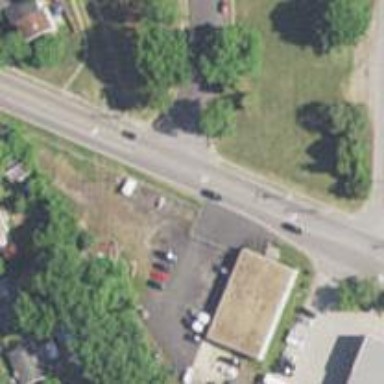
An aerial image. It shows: Unmarked road crossing.